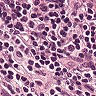
Metastatic tissue present: no